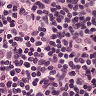
Metastatic tissue present: no